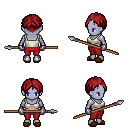
a pixel art fantasy rpg character, female body template, dark elf, purple skin, white pirate shirt, red pants, brunette parted hairstyle, metal gloves, brown slippers, spear, four views (front, back, left, right), 2x2 character sprite sheet, small pixel art, hard edges, no anti-aliasing